Field crop: maize
Growth stage: 2
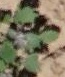
Species: chenopodium